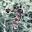
Label: 7